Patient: sex M, age 78
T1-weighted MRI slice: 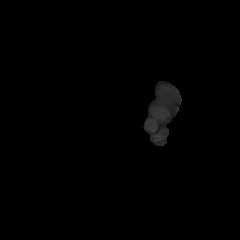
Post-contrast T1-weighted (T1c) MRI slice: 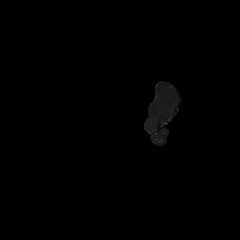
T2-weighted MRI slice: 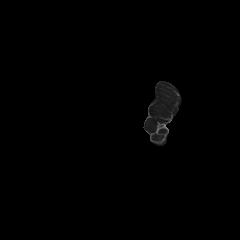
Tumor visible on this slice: no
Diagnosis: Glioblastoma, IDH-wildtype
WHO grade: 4